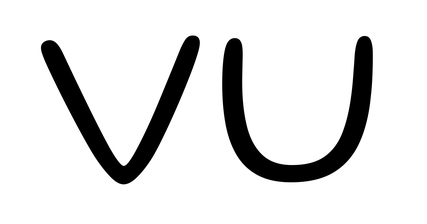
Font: Gluten_ExtraLight